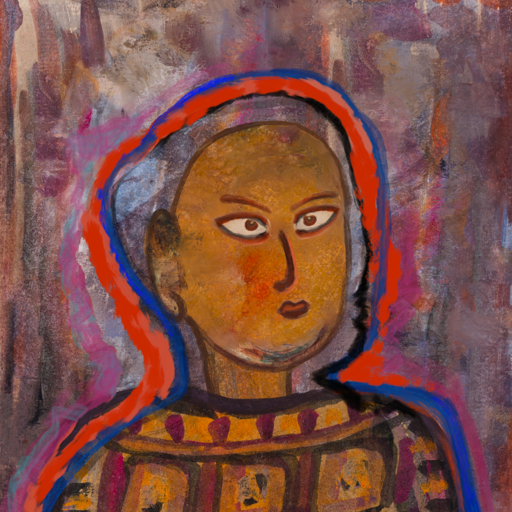
Background: Hypocrite, Head And Neck Side: Pipe, Face Side: Roy_Bahadur, Bust: Doll, Hair Side: Experience, Head Accessory: Blank, Second Necklace: Blank, Necklace: Blank, Baby: Blank